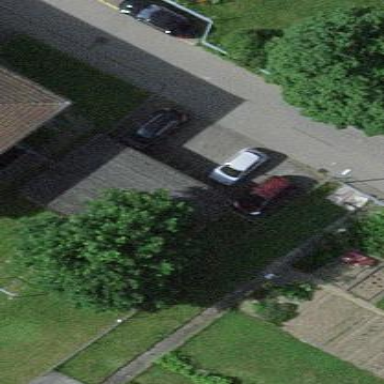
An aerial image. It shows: Group of garages.